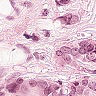
Metastatic tissue present: yes